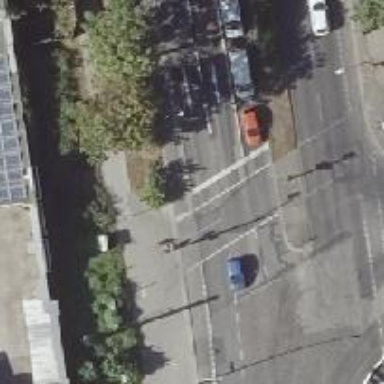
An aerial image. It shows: Road with traffic signals.